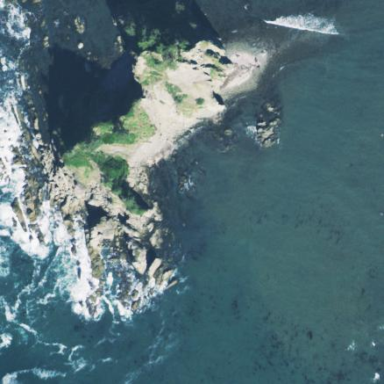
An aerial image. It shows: Islet located along the natural coastline.